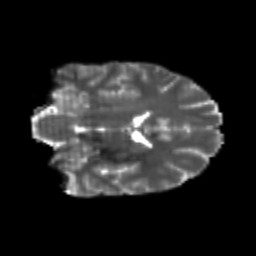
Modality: T2w
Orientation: coronal
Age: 23
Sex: male
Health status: healthy
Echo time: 0.074 s